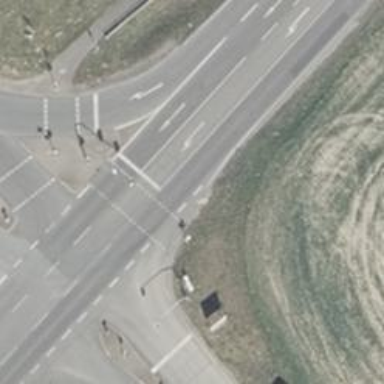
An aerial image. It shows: Road with traffic signals.